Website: lowes
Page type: customer-info-address
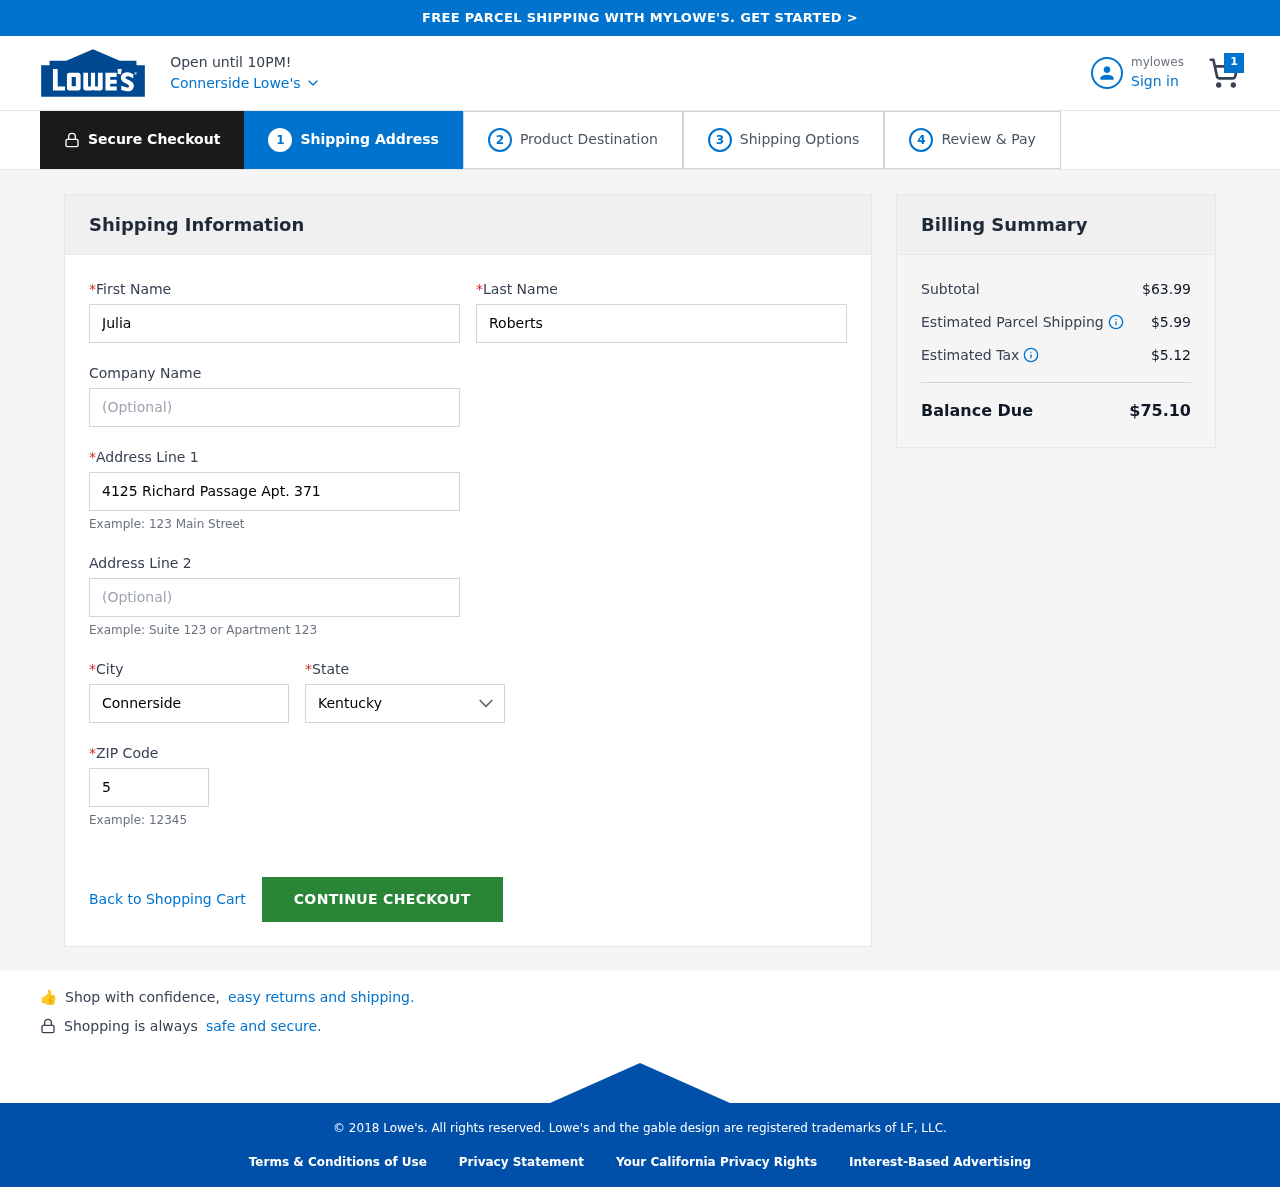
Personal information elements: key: PII_CITY
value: Connerside
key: PII_FIRSTNAME
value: Julia
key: PII_LASTNAME
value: Roberts
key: PII_POSTCODE
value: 56097
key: PII_STATE
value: Kentucky
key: PII_STREET
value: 4125 Richard Passage Apt. 371
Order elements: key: ORDER_NUM_ITEMS
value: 1
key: ORDER_SUBTOTAL
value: $63.99
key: ORDER_SHIPPING_COST
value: $5.99
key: ORDER_TAX
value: $5.12
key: ORDER_TOTAL
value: $75.10